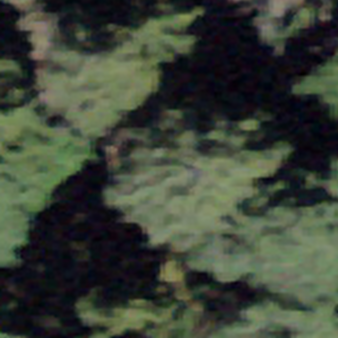
Label: other